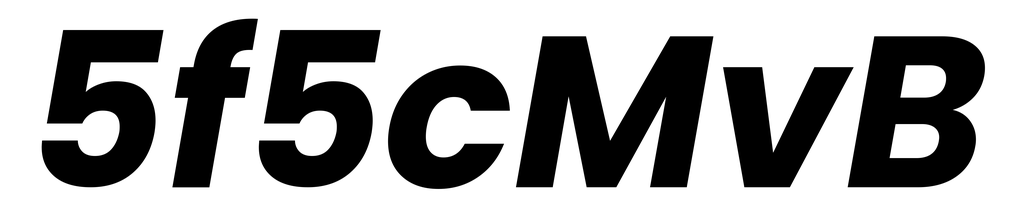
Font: Poppins-BoldItalic